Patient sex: M
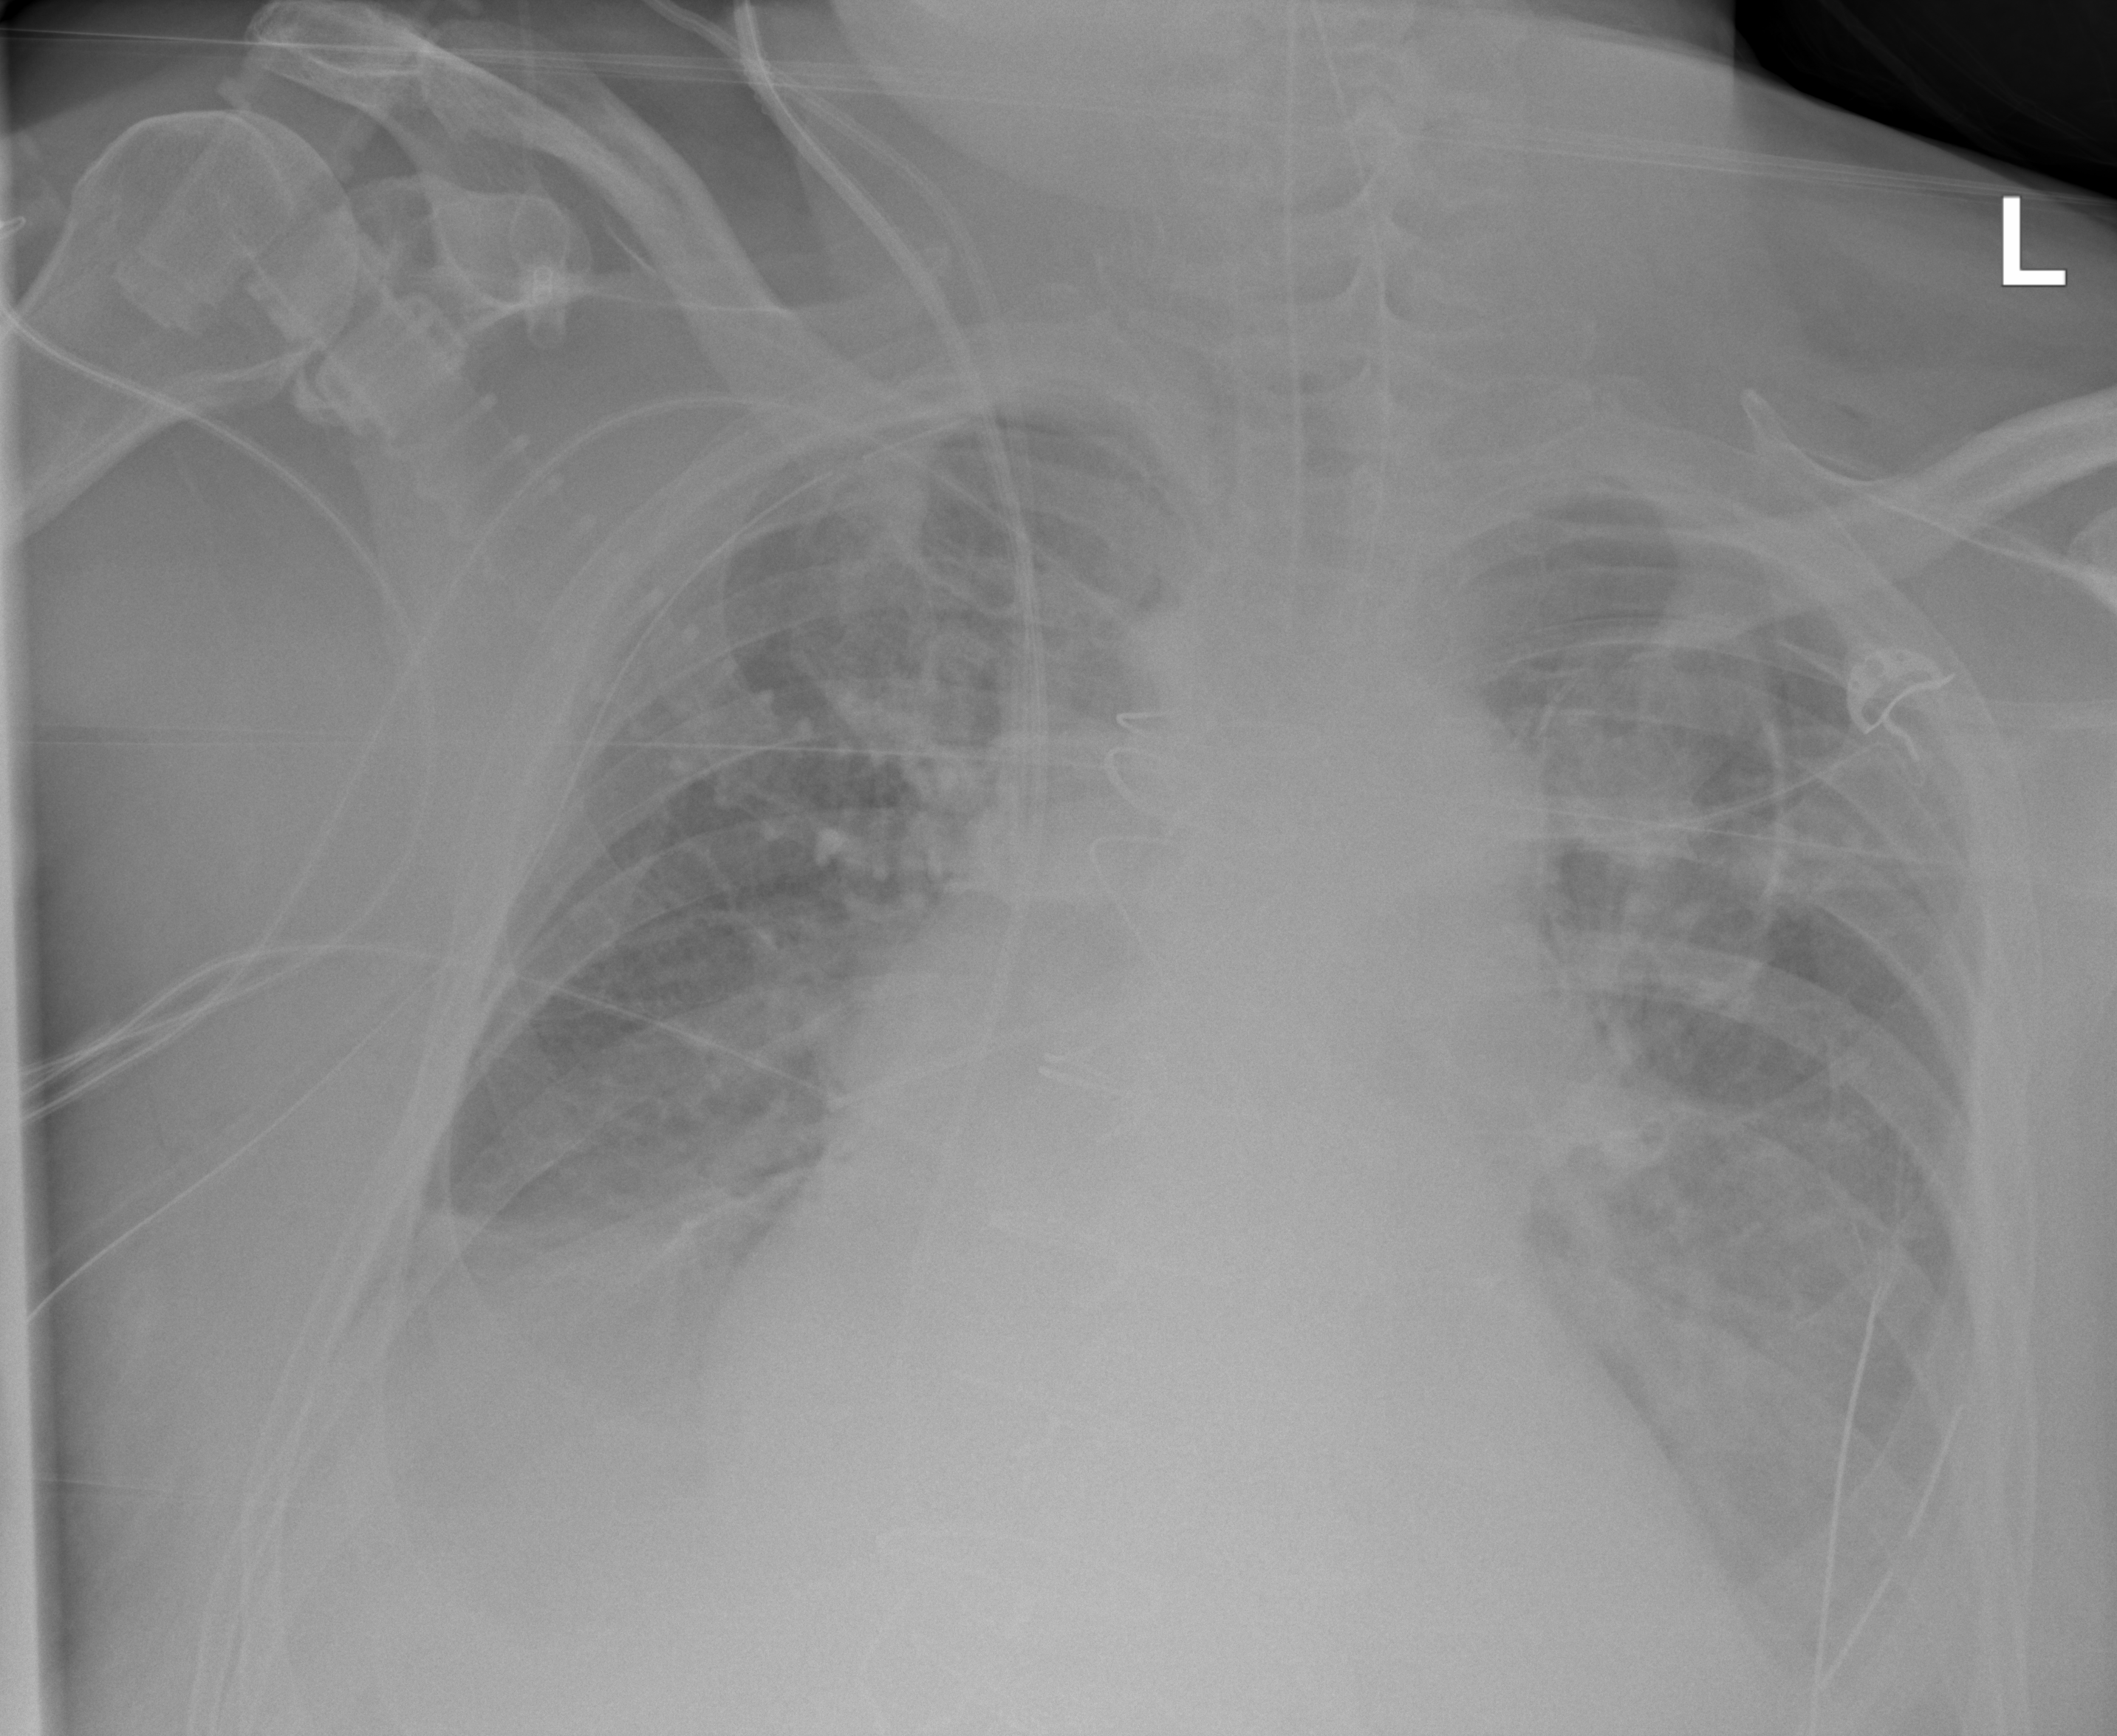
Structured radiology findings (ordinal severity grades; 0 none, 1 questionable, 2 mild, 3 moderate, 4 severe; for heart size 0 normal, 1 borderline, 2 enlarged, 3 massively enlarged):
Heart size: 3
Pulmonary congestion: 3
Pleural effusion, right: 3
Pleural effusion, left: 3
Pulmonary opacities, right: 2
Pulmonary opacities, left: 2
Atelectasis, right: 3
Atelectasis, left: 3